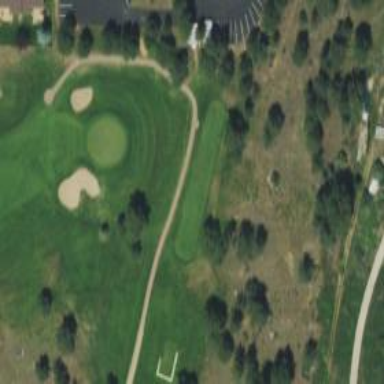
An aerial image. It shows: Golf cartpath that is also road path.